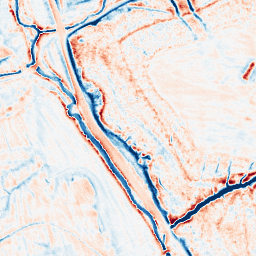
Category: edge_preserving
Decomposition family: anisotropic_diffusion
Decomposition parameters: iterations: 50
kappa: 100
gamma: 0.1
Upsampling method: sinc_blackman
Upsampling parameters: scale: 2
kernel_size: 8
Upsampling scale: 2